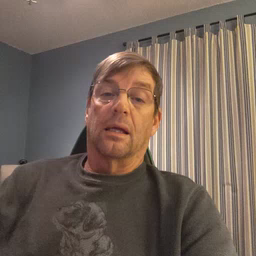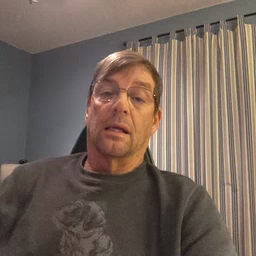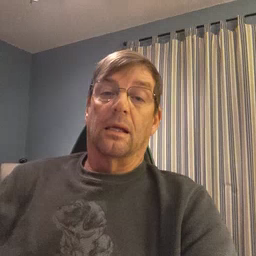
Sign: hear